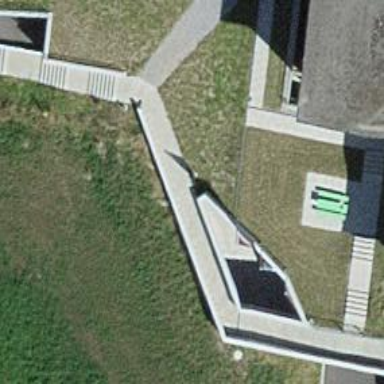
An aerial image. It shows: Flagpole structure.